Question: I would like to count the character when user keep typing in with swift.
Image of Field and Label:

I have already placed UITextField and UILabel, just haven't found any information on Stack overflow, also if you can do one in I also appreciate it.
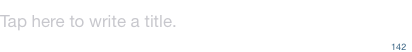
Answer: To use the function below you need to implement the 'UITextFieldDelegate protocol' on the text field you want to count. This gets called every time the 'UITextField's text changes:
Your class declaration should look something like this
'''
class ViewController: UIViewController, UITextFieldDelegate
'''
You should have an '@IBOutlet' similar to this
'''
@IBOutlet var txtValue: UITextField
'''
Set the 'UITextField' s delegate to 'self'.
'''
override func viewDidLoad() {
super.viewDidLoad()
txtValue.delegate = self
}
func textField(textField: UITextField, shouldChangeCharactersInRange range: NSRange, replacementString string: String) -> Bool {
let newLength = count(textField.text.utf16) + count(string.utf16) - range.length
mylabel.text = String(newLength) // Set value of the label
// myCounter = newLength // Optional: Save this value
// return newLength <= 25 // Optional: Set limits on input.
return true
}
'''
Note that this function is called on all 'UITextField's so if you have several 'UITextField's you will need to add a logic to know witch one is calling this function.